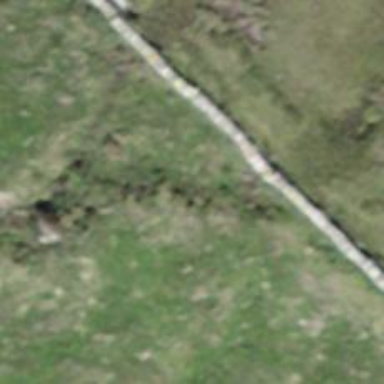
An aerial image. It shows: Culvert tunnel.